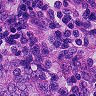
Metastatic tissue present: yes